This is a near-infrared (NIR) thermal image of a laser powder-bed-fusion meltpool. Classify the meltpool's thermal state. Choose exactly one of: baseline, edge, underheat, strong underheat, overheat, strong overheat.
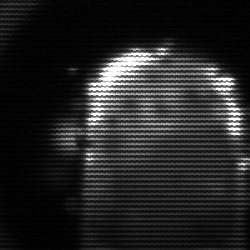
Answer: baseline